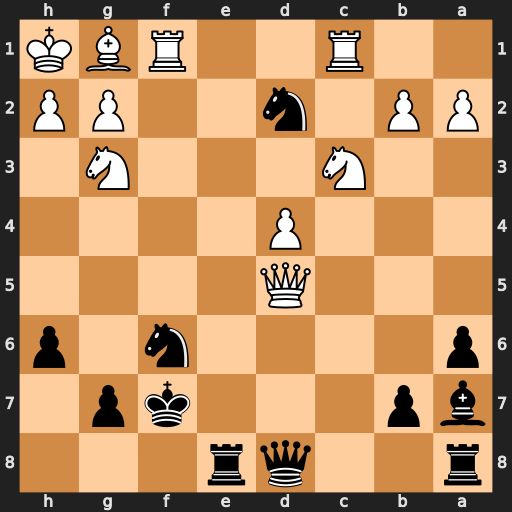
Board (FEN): r2qr3/bp3kp1/p4n1p/3Q4/3P4/2N3N1/PP1n2PP/2R2RBK
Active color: b
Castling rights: -
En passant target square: -
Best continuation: Qxd5 Rxf6+ gxf6